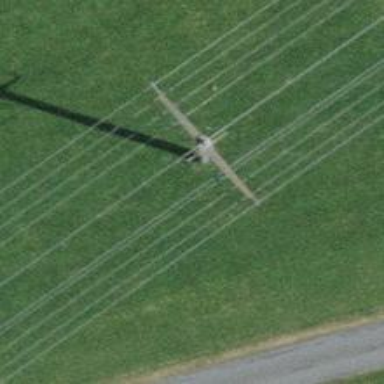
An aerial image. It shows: Power line is depicted.